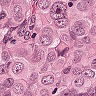
Metastatic tissue present: yes